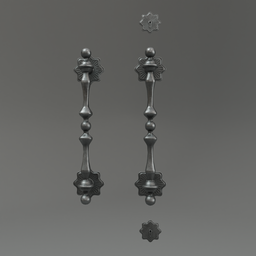
Label: mechanical